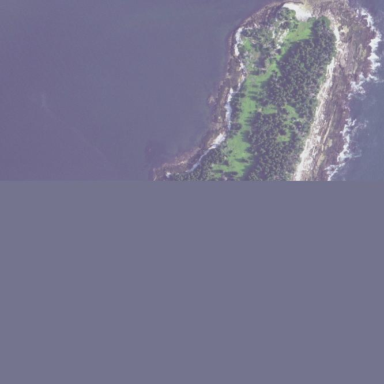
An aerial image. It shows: Islet along the natural coastline.